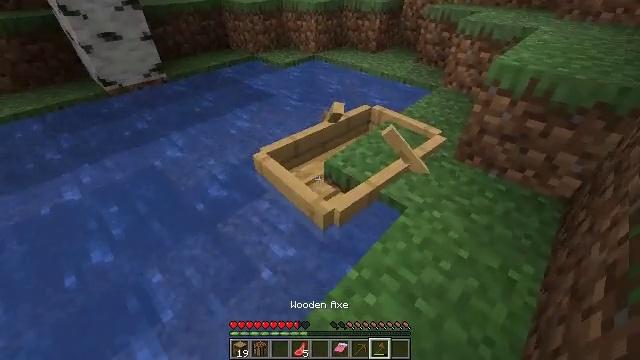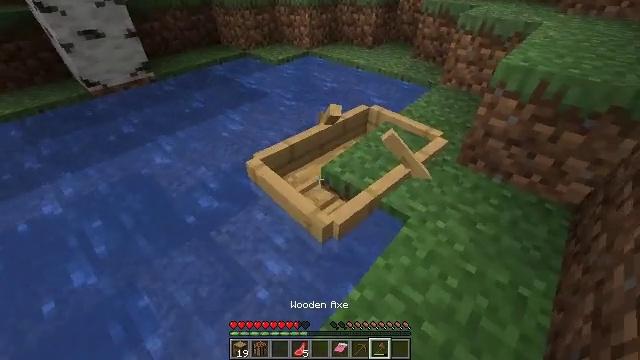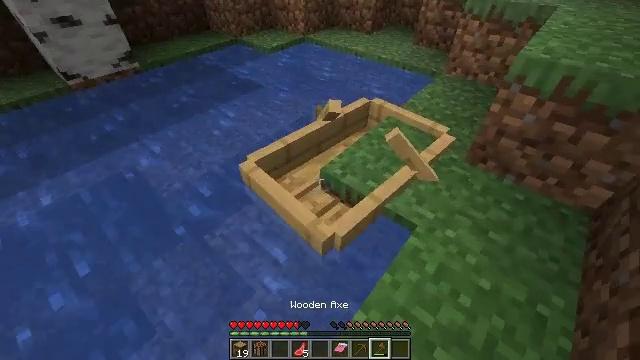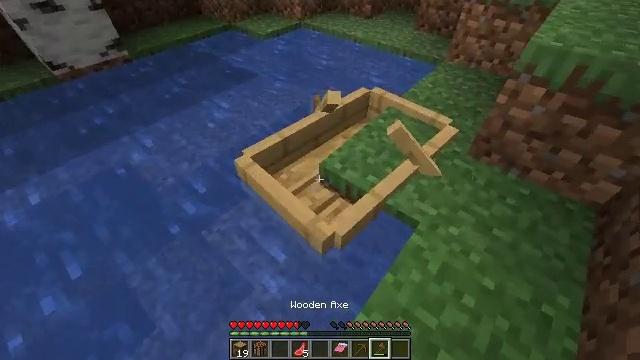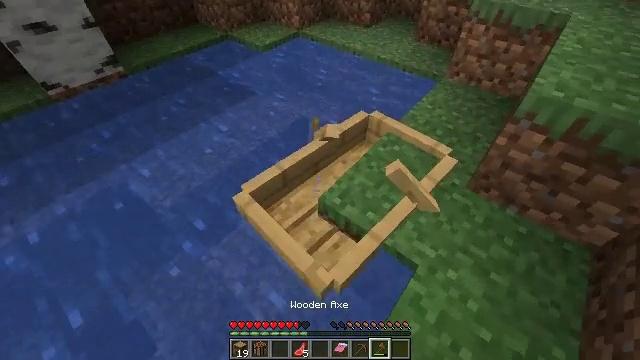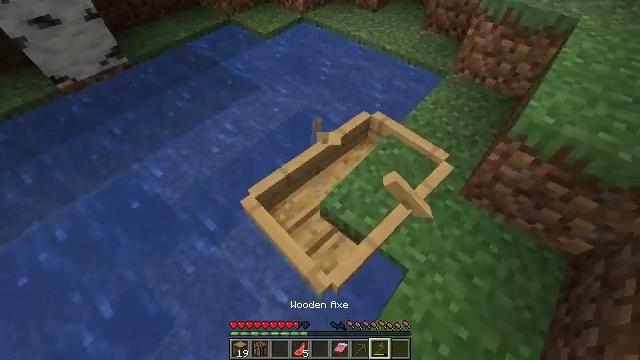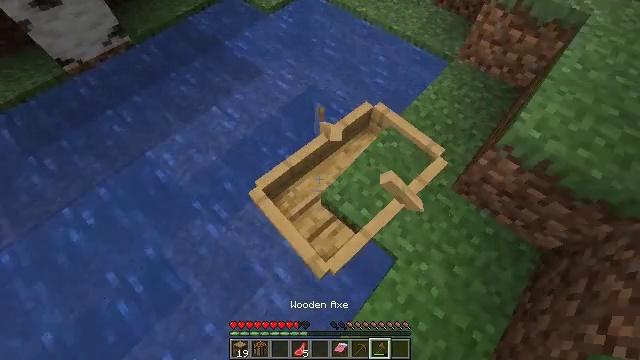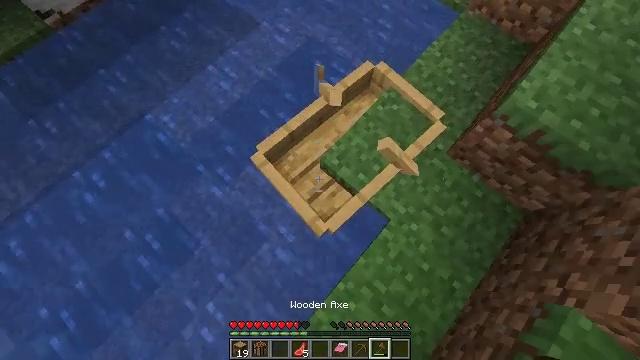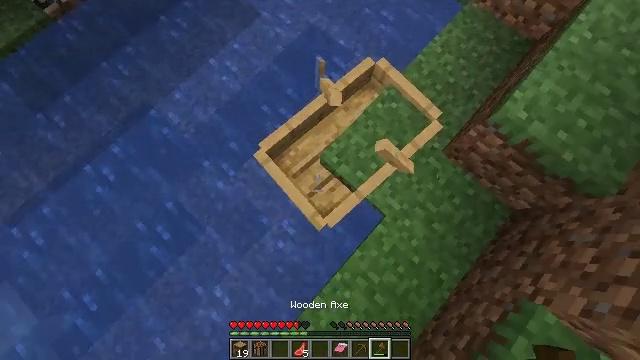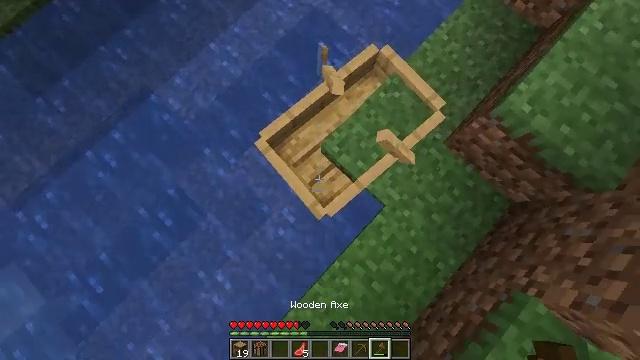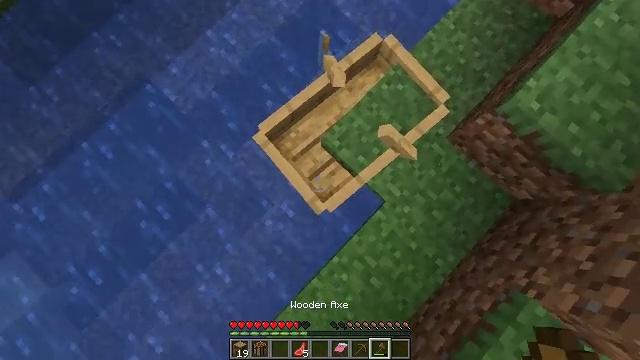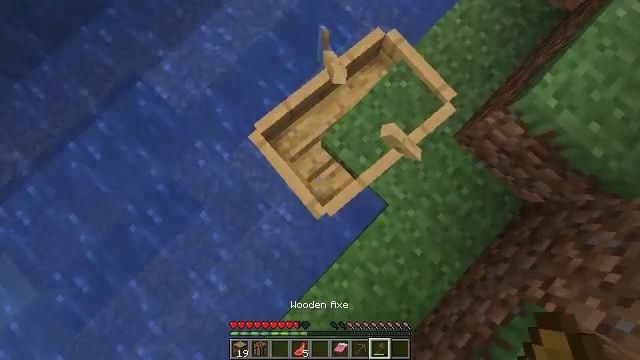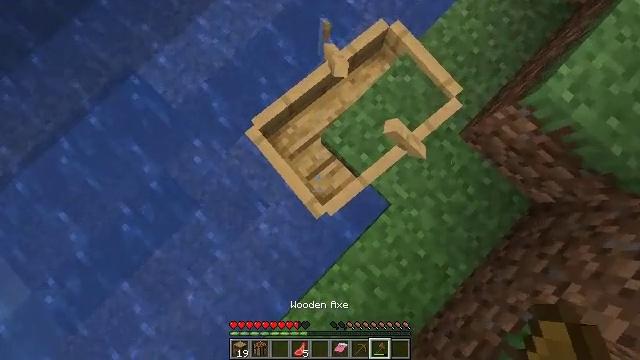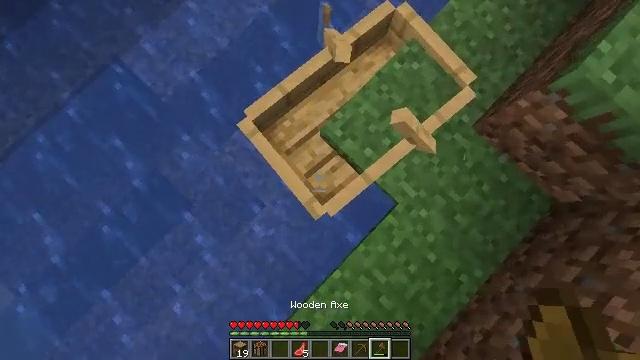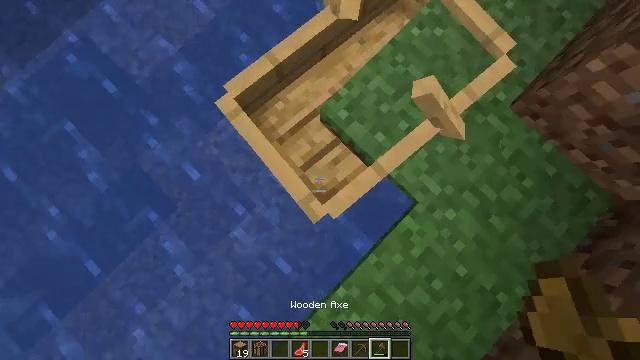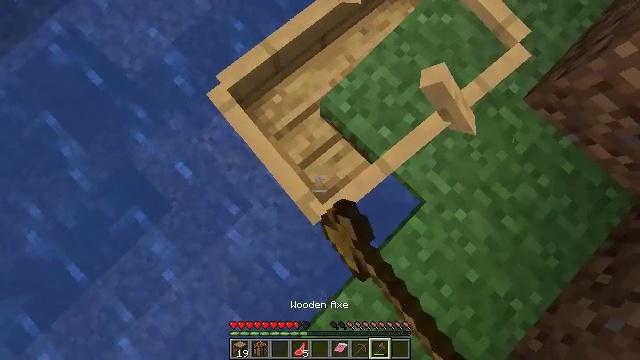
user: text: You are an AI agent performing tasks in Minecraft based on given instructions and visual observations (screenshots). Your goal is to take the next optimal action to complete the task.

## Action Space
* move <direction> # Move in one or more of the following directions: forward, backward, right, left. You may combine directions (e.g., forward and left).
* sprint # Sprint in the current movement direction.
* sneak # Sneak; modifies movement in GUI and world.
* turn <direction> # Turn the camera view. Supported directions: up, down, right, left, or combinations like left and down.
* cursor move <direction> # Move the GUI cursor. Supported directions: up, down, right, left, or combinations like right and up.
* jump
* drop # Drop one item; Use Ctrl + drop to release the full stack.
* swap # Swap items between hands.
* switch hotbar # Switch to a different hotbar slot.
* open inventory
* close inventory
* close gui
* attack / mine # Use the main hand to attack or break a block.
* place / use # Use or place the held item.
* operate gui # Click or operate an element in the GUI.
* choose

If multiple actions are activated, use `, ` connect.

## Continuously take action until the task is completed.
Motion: motion action
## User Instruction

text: Collect the grass block using a shovel.
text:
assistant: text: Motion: move forward, turn right and down
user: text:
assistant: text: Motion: move forward, turn down
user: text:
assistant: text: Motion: move forward, turn down
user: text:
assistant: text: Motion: move forward, turn down, jump
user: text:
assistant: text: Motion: move forward, turn left and down, jump
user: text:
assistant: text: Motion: turn left and down, jump
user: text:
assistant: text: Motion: turn down, jump
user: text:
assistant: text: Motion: turn down
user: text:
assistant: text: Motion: move back, turn down
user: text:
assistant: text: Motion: move back, turn down
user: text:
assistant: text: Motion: move back
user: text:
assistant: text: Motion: move back
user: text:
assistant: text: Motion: no_op
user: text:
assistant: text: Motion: attack / mine
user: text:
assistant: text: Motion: attack / mine
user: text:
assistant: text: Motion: attack / mine
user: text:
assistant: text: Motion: no_op
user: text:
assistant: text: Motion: no_op
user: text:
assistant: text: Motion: no_op
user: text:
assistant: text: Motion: no_op
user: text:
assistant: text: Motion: no_op
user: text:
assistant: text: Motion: no_op
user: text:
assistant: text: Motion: no_op
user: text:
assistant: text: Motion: no_op
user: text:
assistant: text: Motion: no_op
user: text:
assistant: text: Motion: no_op
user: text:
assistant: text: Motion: no_op
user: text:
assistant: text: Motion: turn up
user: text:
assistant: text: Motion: turn up
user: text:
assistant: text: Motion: no_op